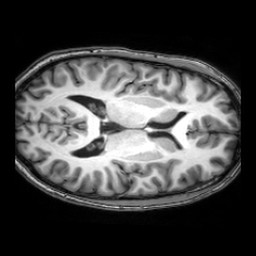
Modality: T1w
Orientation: axial
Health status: healthy
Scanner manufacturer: philips
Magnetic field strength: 3 T
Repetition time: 0.0077 s
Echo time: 0.0035 s